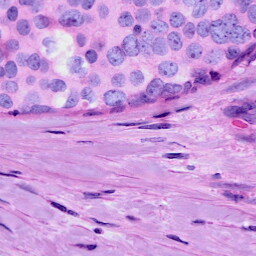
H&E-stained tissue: Breast